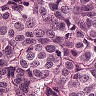
Metastatic tissue present: yes